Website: lowes
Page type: address-validator
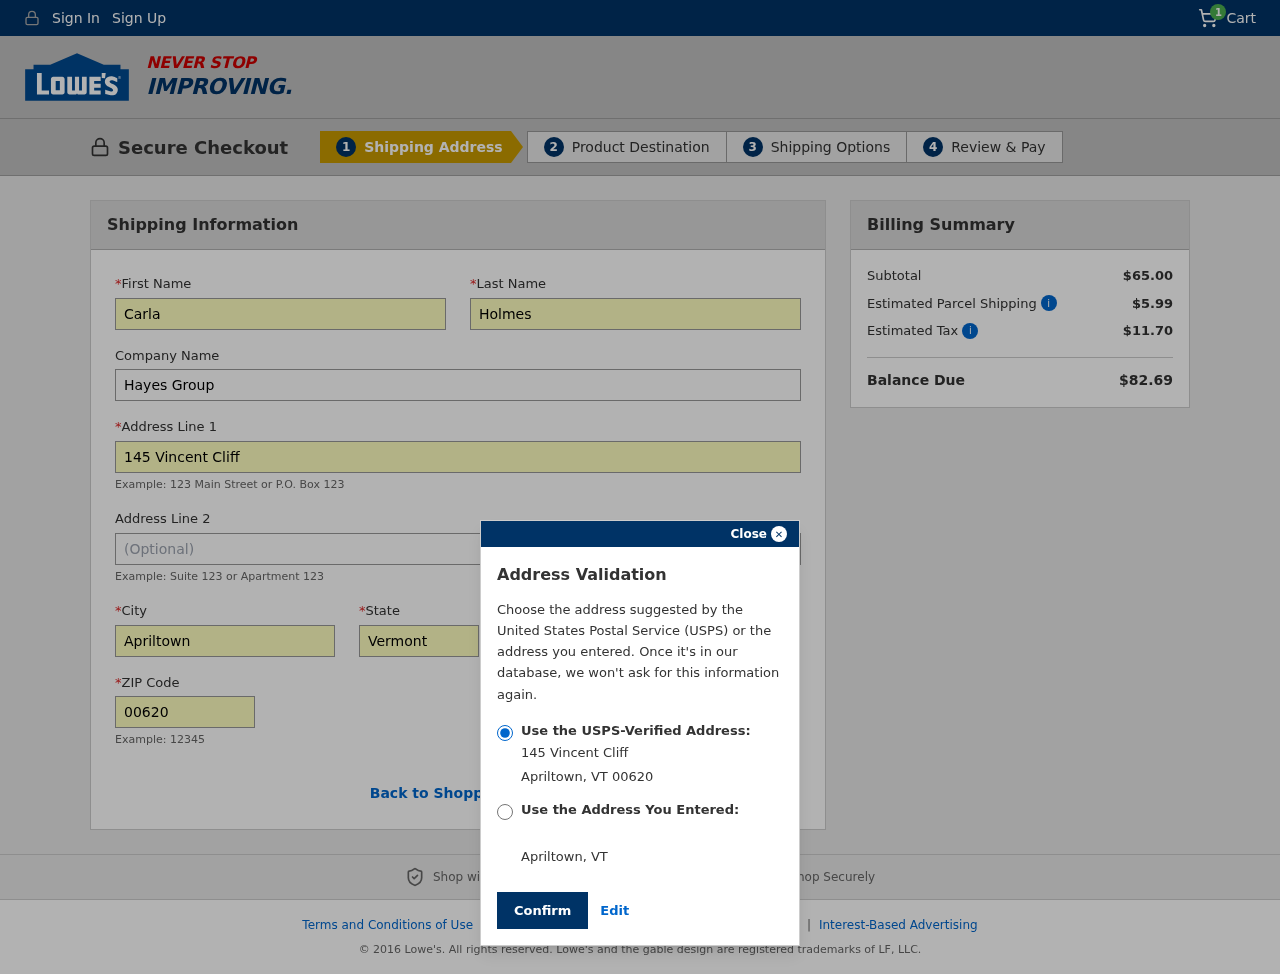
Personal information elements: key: PII_CITY
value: Apriltown
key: PII_COMPANY
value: Hayes Group
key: PII_FIRSTNAME
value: Carla
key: PII_LASTNAME
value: Holmes
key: PII_POSTCODE
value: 00620
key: PII_STATE
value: Vermont
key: PII_STATE_ABBR
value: VT
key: PII_STREET
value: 145 Vincent Cliff
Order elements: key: ORDER_NUM_ITEMS
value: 1
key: ORDER_SUBTOTAL
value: $65.00
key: ORDER_SHIPPING_COST
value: $5.99
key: ORDER_TAX
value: $11.70
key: ORDER_TOTAL
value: $82.69